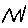
Label: zigzag